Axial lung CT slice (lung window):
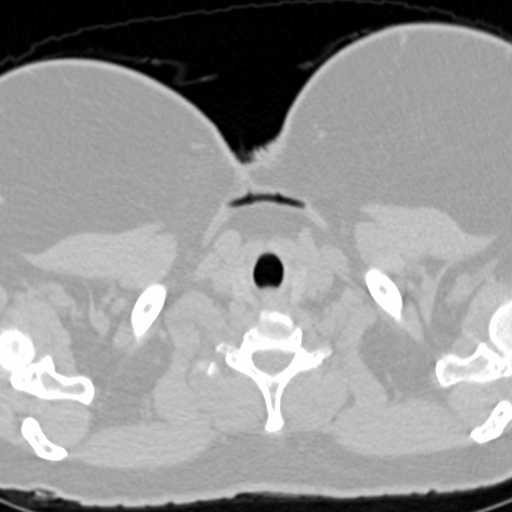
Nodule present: no